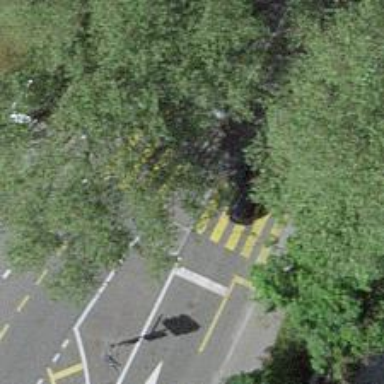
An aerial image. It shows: Footway with asphalt surface leading to traffic island.